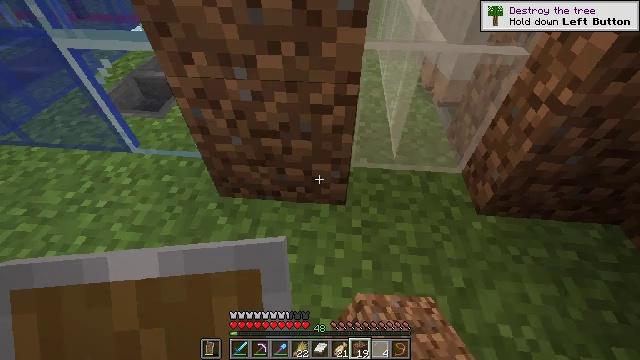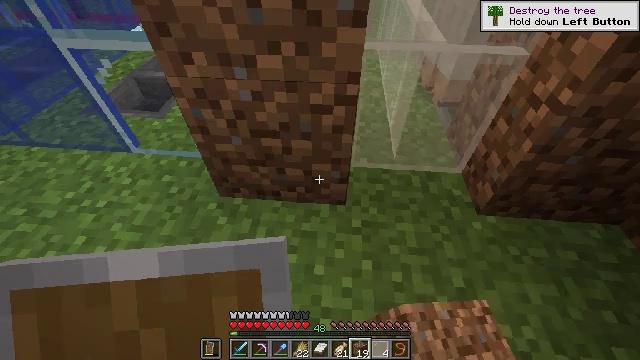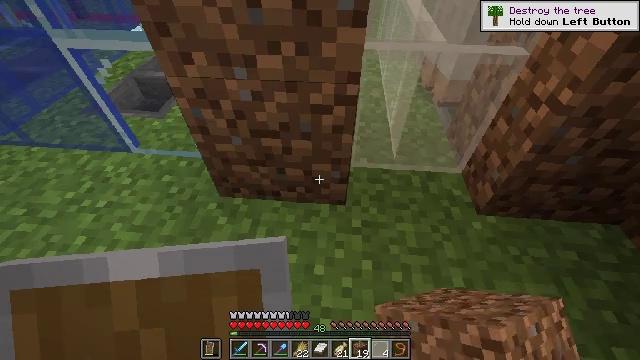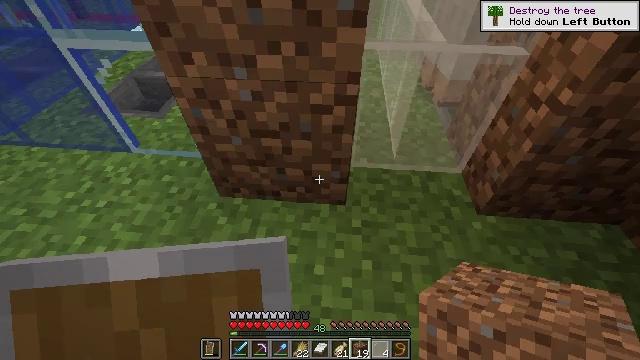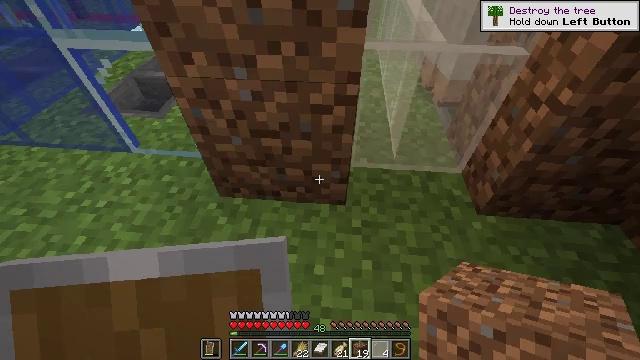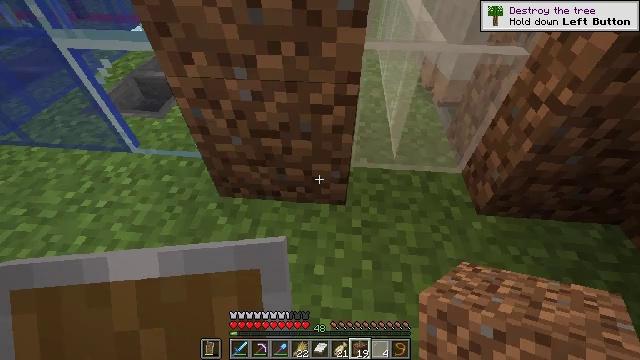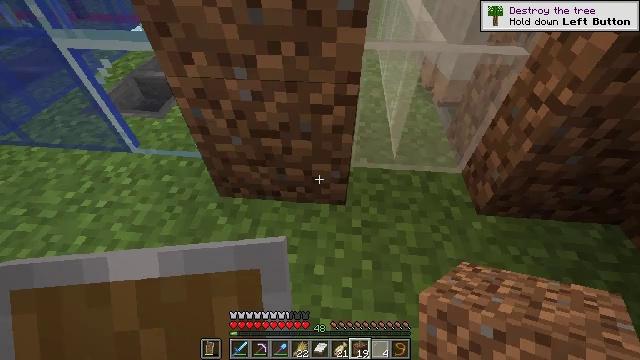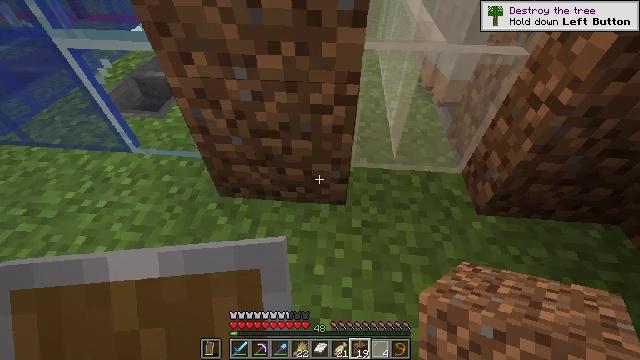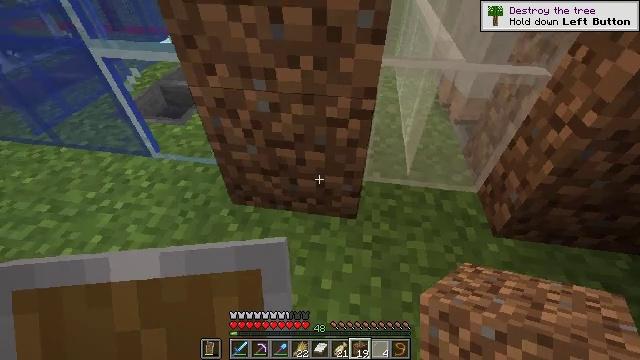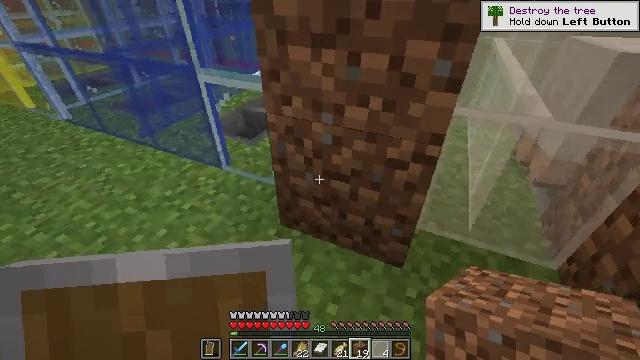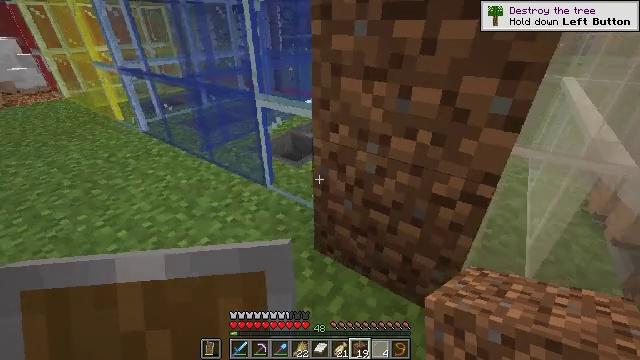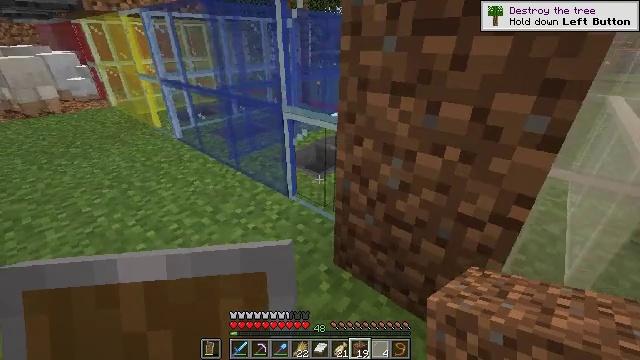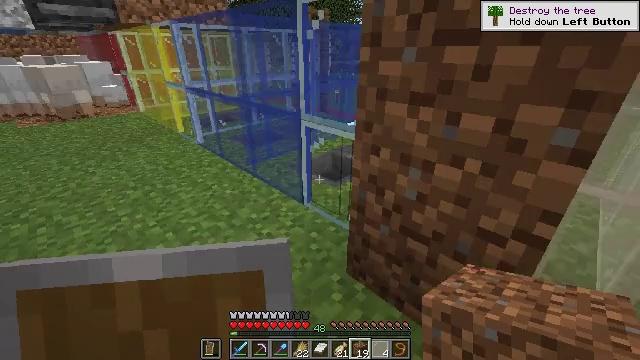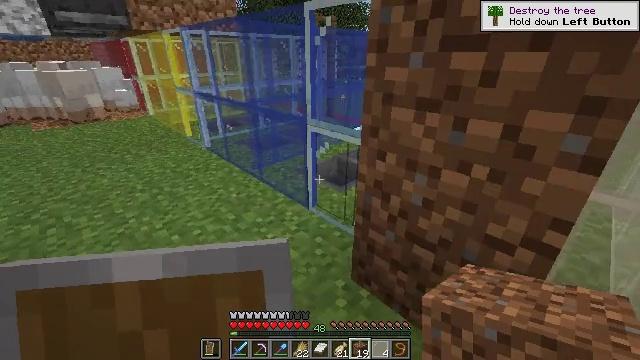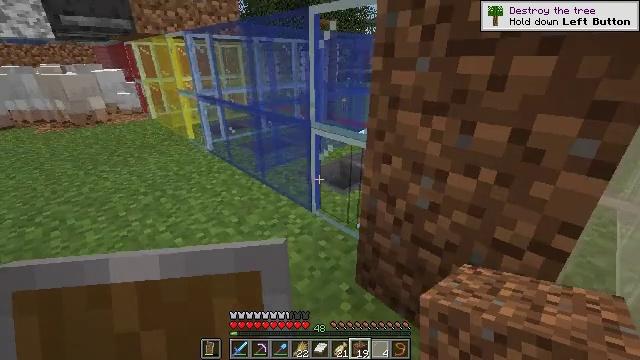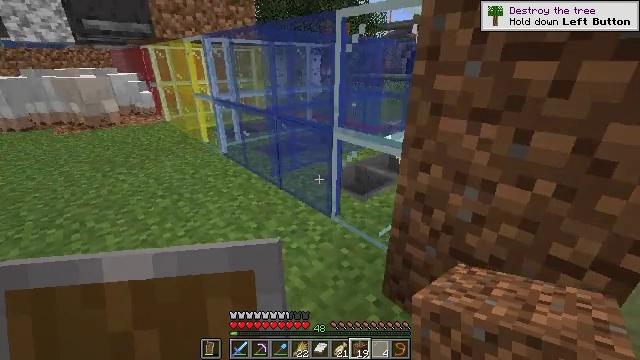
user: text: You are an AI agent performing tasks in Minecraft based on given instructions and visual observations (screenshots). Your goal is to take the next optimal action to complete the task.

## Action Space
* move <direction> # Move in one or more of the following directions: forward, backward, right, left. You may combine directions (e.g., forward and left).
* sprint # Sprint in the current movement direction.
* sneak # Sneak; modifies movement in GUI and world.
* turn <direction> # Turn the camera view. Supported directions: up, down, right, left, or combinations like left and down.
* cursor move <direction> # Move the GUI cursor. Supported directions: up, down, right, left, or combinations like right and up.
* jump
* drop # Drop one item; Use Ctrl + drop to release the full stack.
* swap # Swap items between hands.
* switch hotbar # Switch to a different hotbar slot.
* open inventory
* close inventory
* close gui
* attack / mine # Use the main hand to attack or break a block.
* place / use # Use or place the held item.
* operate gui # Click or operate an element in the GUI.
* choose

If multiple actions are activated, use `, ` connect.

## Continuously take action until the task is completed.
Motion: motion action
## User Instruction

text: Shatter the magenta stained glass pane.
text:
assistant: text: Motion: no_op
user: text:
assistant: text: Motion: no_op
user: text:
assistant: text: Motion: no_op
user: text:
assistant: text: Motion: no_op
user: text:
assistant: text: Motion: no_op
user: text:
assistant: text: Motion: no_op
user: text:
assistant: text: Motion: no_op
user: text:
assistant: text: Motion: turn left and up
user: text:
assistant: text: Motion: turn left and up
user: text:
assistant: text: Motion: turn left and up
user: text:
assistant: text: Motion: turn left and up
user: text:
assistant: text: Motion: turn left and up
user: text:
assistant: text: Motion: turn left and up
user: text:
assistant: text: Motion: move left
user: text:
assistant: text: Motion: move forward and move left, turn left
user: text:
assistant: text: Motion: move forward and move left, turn left and up
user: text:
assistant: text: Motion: move forward, turn left and up
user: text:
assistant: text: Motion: turn left
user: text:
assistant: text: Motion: turn left
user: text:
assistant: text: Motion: turn left and down
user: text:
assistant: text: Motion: turn left and up
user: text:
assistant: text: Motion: no_op
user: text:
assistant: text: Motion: no_op
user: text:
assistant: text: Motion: turn down
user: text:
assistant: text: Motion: turn right and down
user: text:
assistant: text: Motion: turn right
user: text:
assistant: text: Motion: turn right and down
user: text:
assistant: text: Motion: turn right
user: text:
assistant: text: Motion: turn right
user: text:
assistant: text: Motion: turn left and up